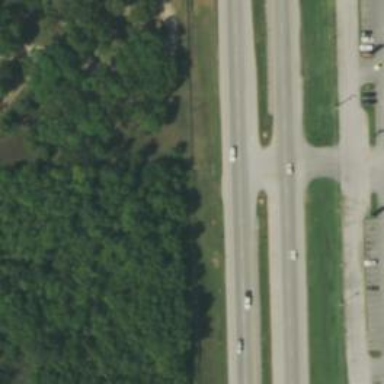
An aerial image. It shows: This image shows trunk highway that functions as expressway.